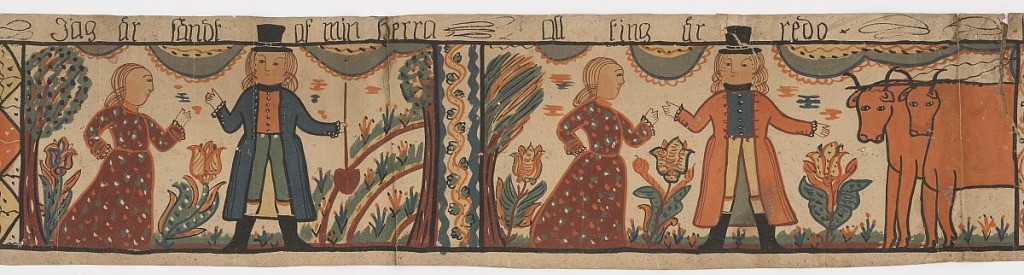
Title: Bonad
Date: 1774–1825
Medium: Hand painted on paper
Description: Contains single row of two different scenes: left scene contains four figures each holding a book, seated at table; right scene contains two female figures, the left one seated.